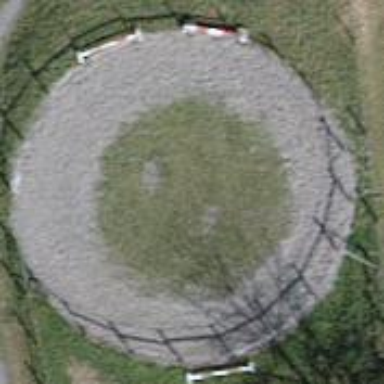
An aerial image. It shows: Equestrian pitch for leisure land activities.